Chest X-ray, PA view. Patient: 45 years old, sex M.
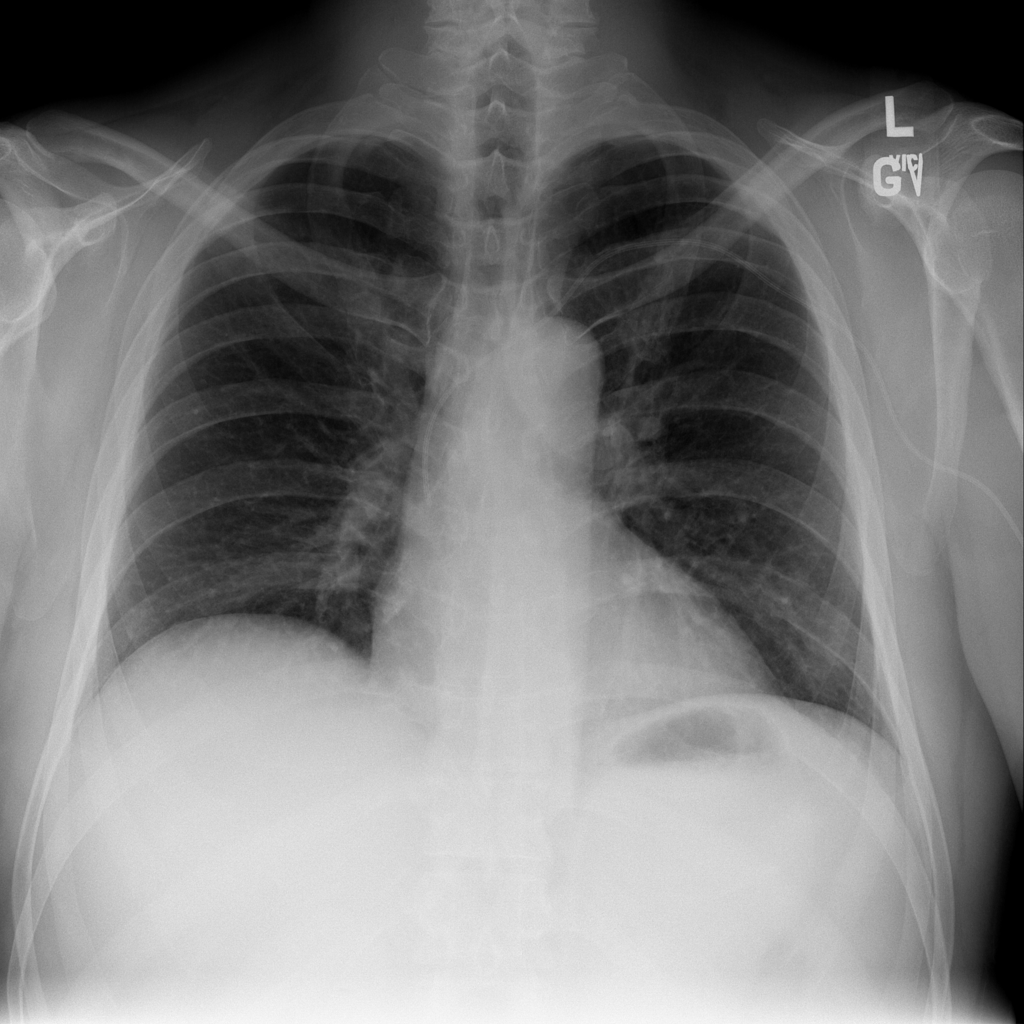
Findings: Infiltration